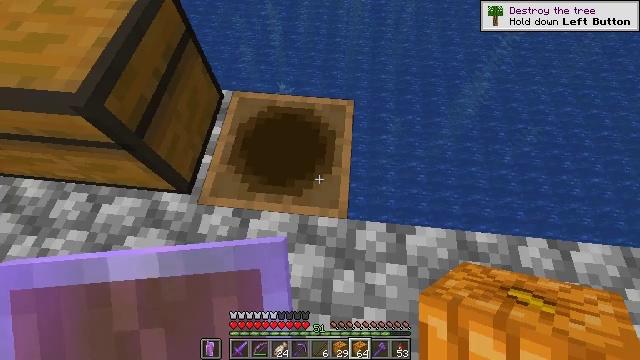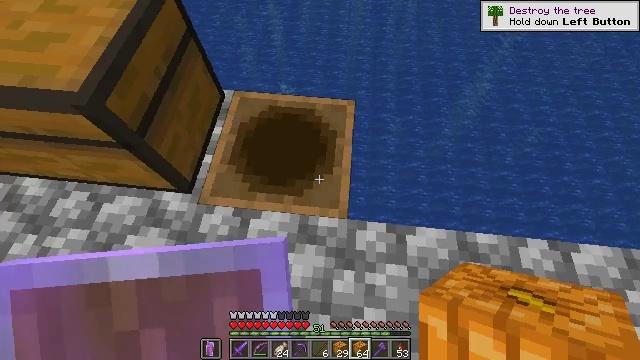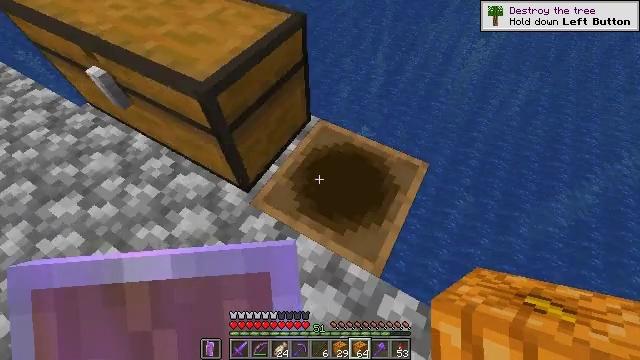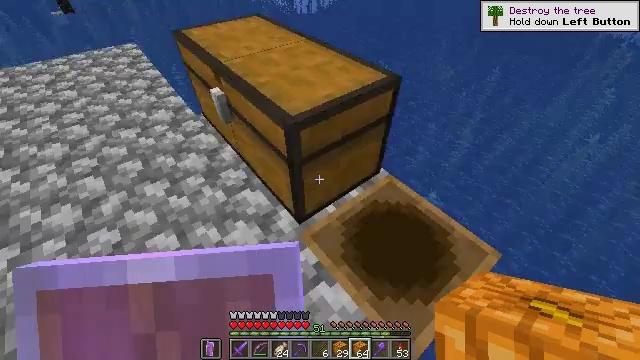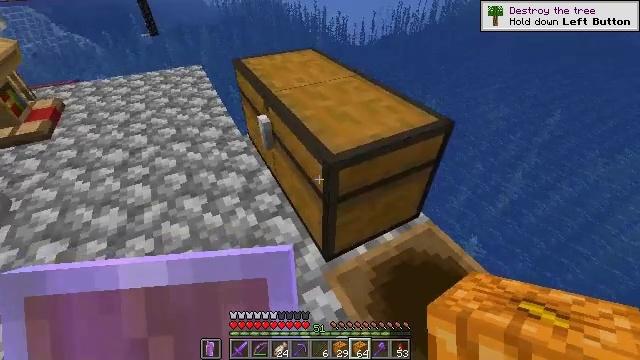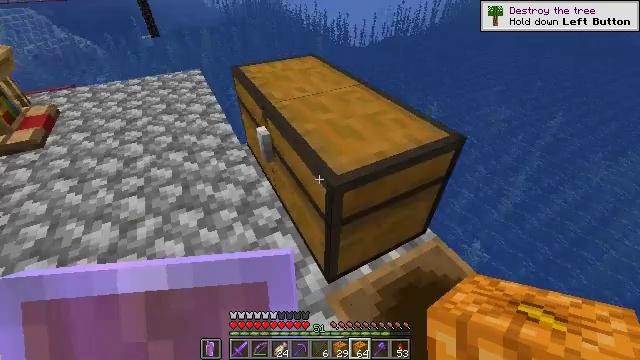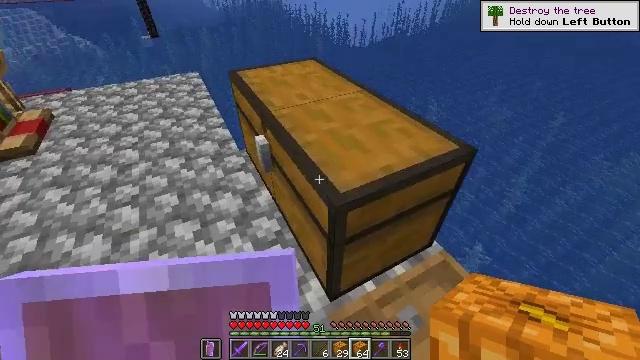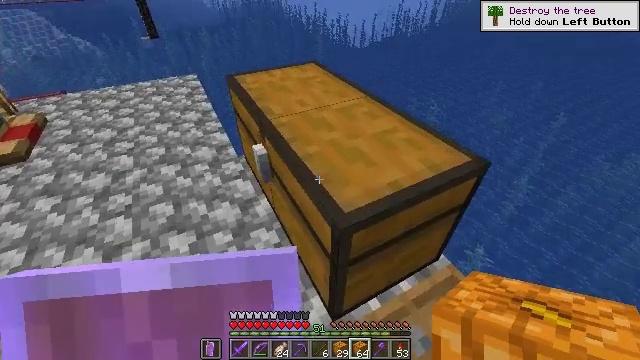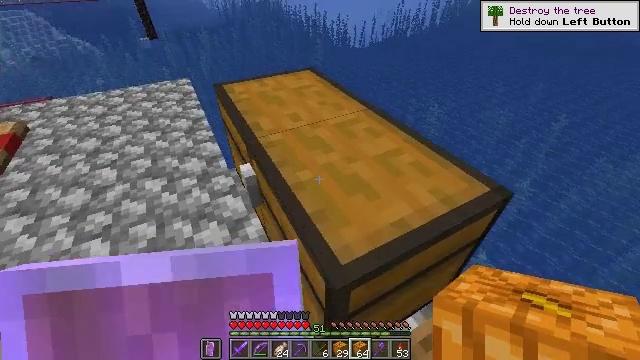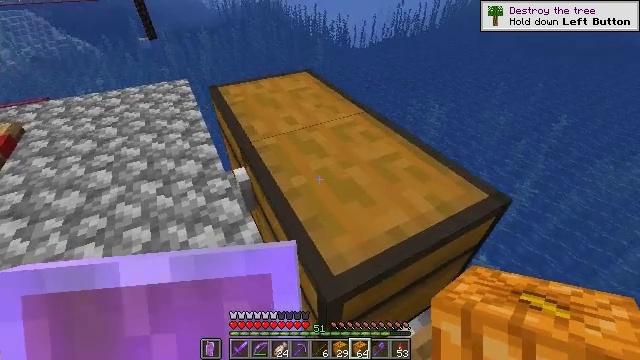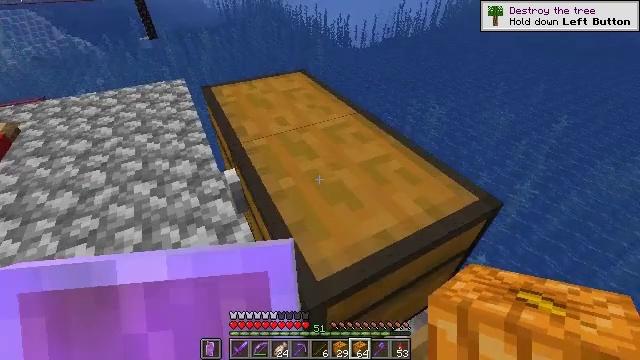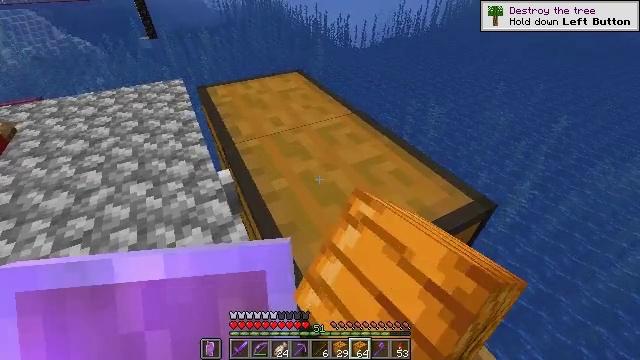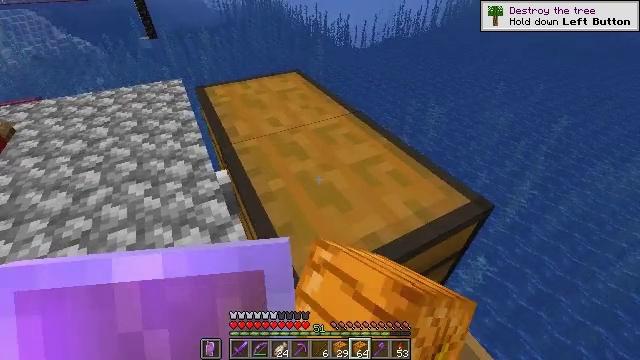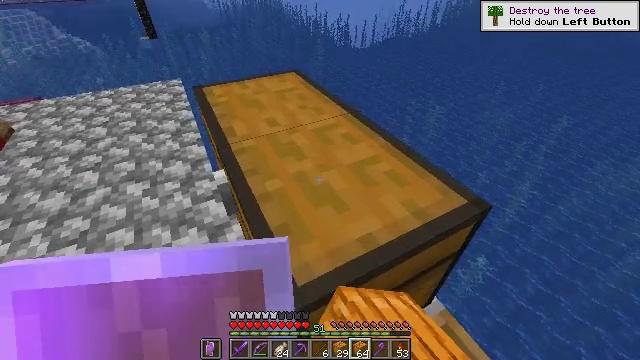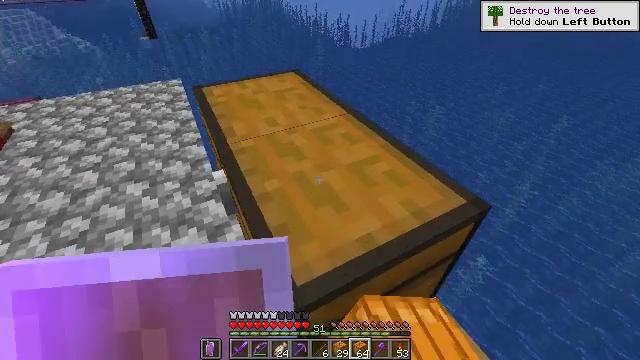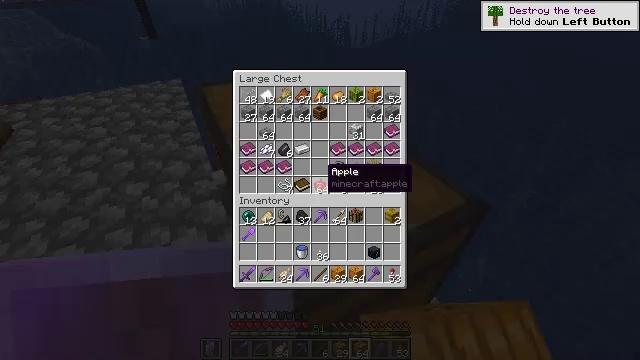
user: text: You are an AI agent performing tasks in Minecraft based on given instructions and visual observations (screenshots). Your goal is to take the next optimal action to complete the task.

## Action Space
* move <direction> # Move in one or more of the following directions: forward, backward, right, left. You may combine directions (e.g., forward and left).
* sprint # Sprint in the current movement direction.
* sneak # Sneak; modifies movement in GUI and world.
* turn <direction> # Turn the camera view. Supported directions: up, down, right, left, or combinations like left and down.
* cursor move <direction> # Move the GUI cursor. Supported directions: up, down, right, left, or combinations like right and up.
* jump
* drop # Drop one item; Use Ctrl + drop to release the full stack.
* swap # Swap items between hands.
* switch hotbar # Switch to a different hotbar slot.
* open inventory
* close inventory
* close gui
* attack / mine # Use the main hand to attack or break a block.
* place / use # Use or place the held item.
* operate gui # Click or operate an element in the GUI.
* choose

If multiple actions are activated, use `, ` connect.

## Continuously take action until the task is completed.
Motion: motion action
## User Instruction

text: Turn iron nuggets and a torch into a lantern via the crafting table.
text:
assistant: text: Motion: no_op
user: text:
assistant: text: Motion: turn left and up
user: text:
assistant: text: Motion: turn left and up
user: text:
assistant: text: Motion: move forward, turn left and up
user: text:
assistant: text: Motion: move forward
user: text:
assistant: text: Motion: move forward
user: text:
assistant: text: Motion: move forward
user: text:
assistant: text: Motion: move forward
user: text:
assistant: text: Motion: no_op
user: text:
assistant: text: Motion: use / place
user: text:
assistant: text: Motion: use / place
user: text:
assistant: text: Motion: use / place
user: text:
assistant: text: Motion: no_op
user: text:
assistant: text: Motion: no_op
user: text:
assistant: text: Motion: no_op
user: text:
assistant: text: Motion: no_op
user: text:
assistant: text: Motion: no_op
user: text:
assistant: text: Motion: no_op
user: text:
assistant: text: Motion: no_op
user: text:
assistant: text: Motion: no_op
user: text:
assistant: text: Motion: turn right
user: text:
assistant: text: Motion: turn right and down
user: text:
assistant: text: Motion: turn right and down
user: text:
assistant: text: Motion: turn right and down
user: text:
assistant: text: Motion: no_op
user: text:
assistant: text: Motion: no_op
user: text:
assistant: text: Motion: no_op
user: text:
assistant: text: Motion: no_op
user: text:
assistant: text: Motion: no_op
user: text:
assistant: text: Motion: no_op